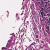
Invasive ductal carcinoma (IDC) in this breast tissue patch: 0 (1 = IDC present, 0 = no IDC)